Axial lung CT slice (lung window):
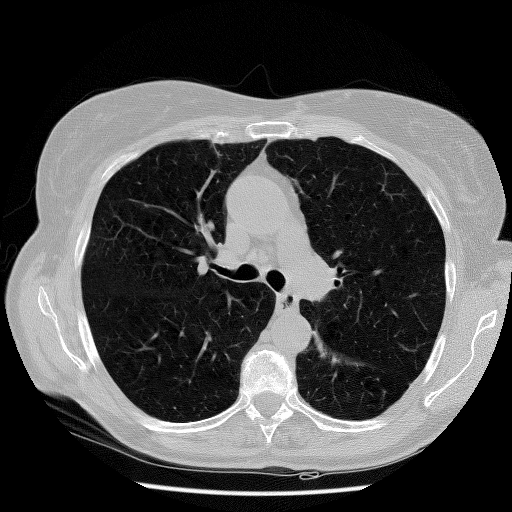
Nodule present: no